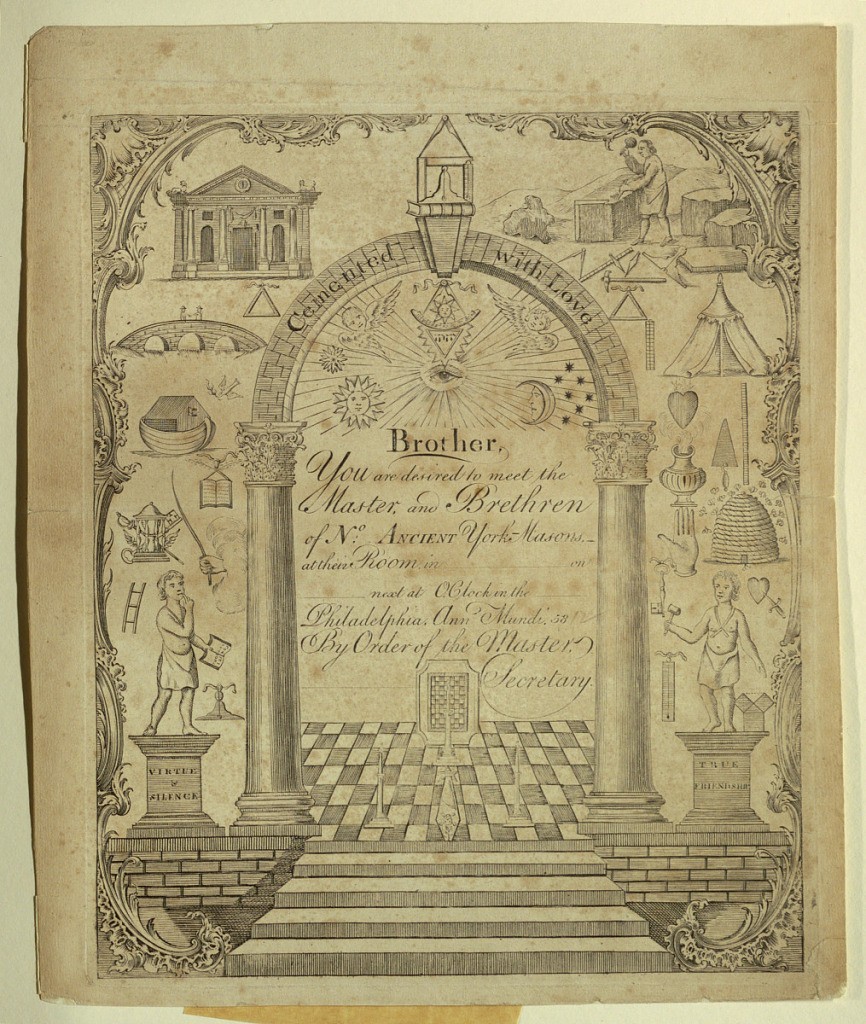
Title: Masonic Invitation
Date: ca. 1800
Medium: Engraving with black ink on white paper
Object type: Print
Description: Vertical rectangle. An arch above a pair of Corinthian columns. Emblems surround the archway: "Brother you are desired to meet the Master, and Brethren of No. Ancient York-Masons..."